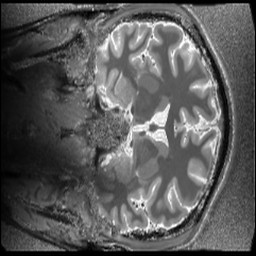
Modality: T1map
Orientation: coronal
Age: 30
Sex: male
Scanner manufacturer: siemens
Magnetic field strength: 6.98 T
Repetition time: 6 s
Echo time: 0.00283 s